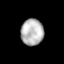
Tissue: lung
Cell type: Epithelial cells
Senescence score: 0.1857
Nuclear area (px): 584
Mean DAPI intensity: 182.416